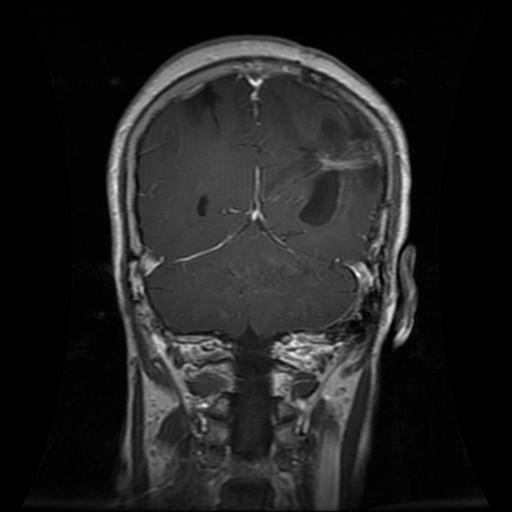
Label: glioma